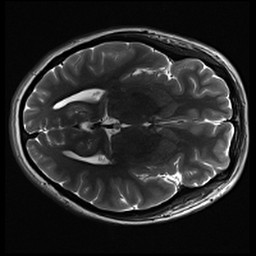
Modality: inplaneT2
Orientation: axial